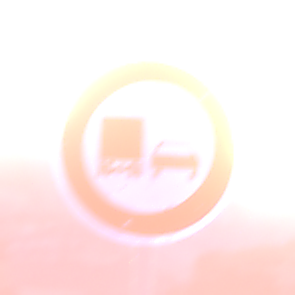
Verkehrszeichen: UeberholverbotKraftfahrzeuge
Umgebung: Outdoor, Nature
Tageszeit: Dawn
Wetter: PartlyCloudy
Licht: Natural
Jahreszeit: NotSpecified
Kontrast: MediumContrast